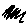
Label: zigzag